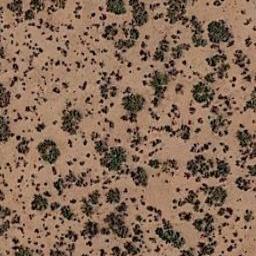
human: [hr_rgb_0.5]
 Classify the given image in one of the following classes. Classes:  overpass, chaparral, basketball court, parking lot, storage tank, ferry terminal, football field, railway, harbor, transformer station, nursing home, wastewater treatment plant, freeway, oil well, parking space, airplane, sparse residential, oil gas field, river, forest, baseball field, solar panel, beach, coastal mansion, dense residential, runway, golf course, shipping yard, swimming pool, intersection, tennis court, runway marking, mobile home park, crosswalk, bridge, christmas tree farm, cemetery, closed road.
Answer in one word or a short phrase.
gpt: chaparral